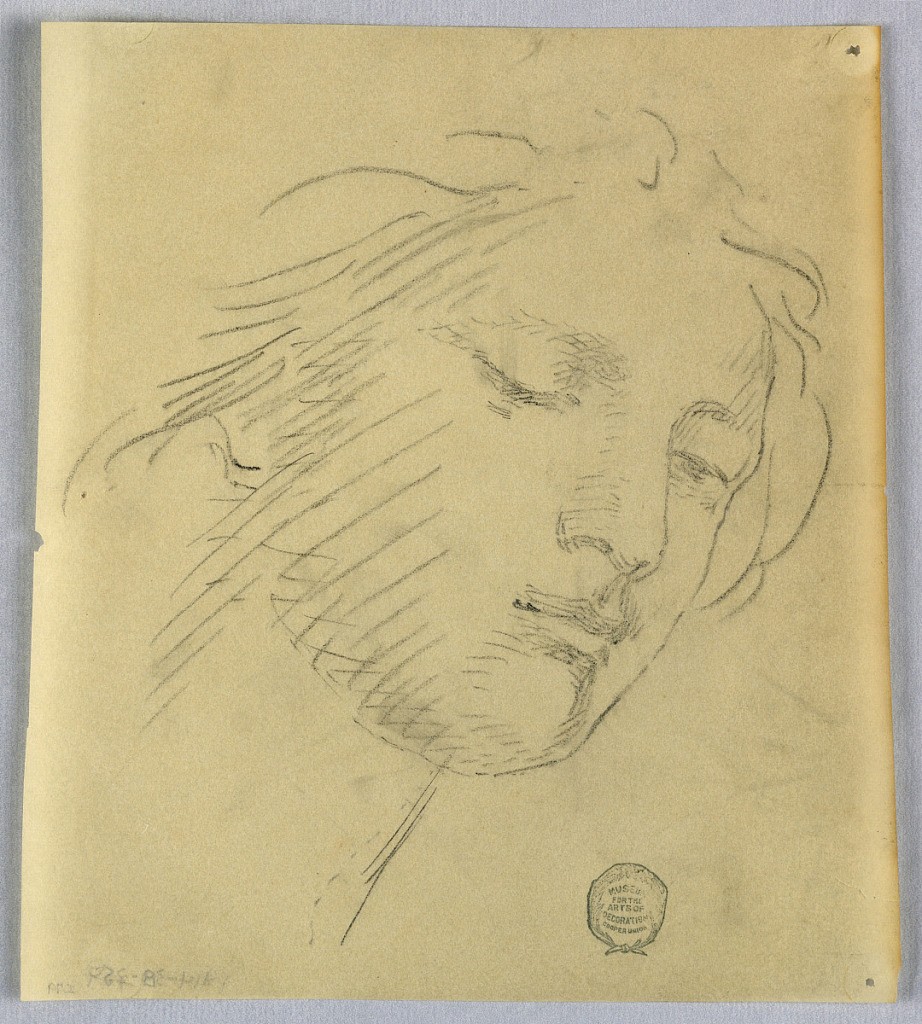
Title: Sketch of a Woman's Face
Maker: Francis Augustus Lathrop, American, 1849–1909
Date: ca. 1895
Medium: Graphite on tracing paper
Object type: Drawing
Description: Sketch of a woman's face, looking downward and slightly to the right.